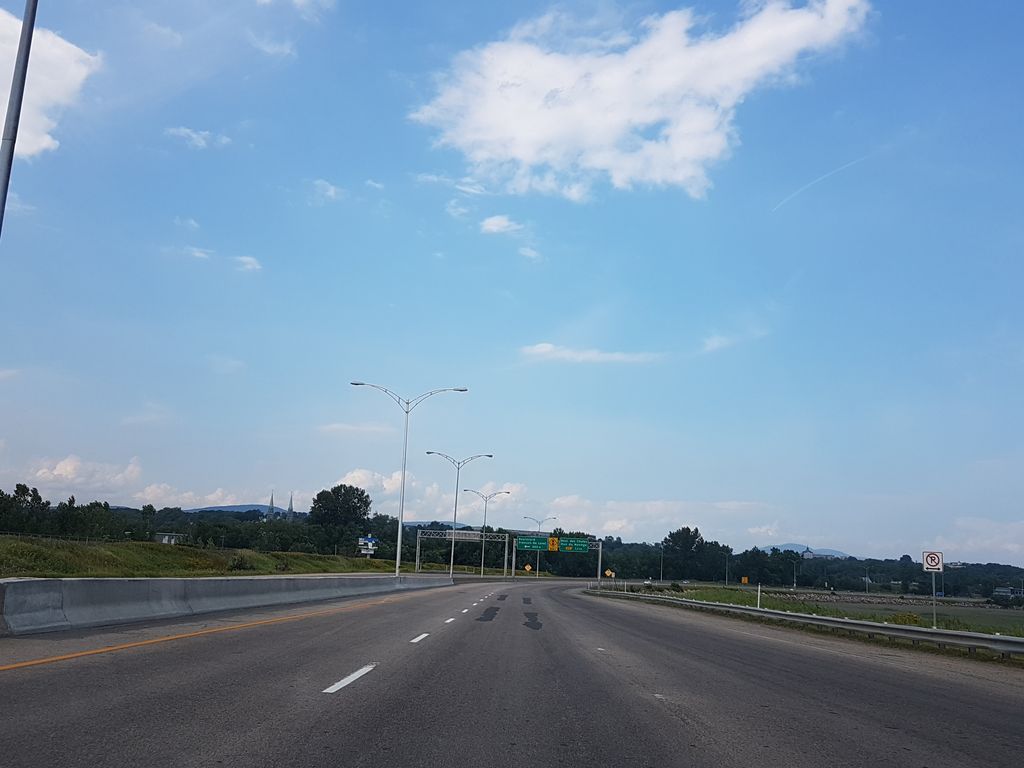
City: quebec_city